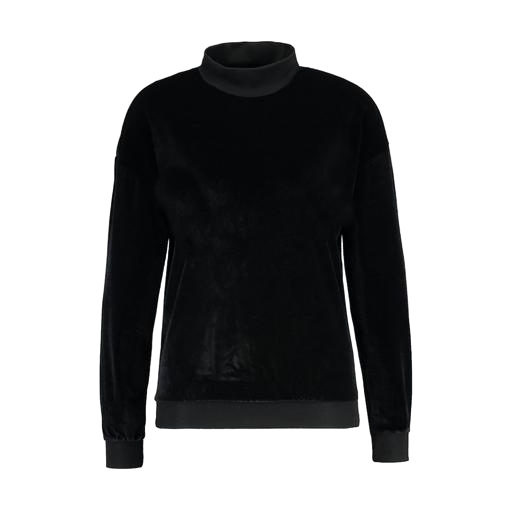
high-neck top, coated faux-fur top, black high-neck top, white background